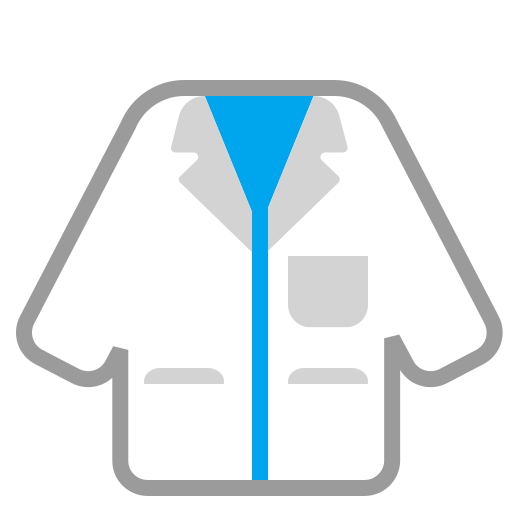
lab coat flat